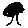
Label: tree